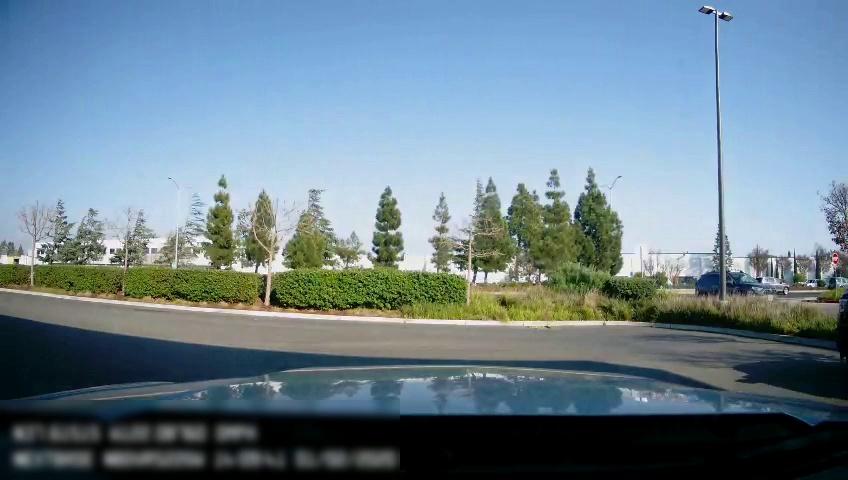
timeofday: Day
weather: Sunny
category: Drivable Space
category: Vehicles | Truck
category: Vehicles | Car
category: Vehicles | SUV
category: Vehicles | Car
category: Traffic | Signs